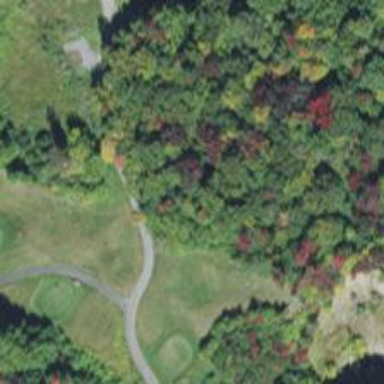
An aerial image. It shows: Golf cartpath that is also road path.